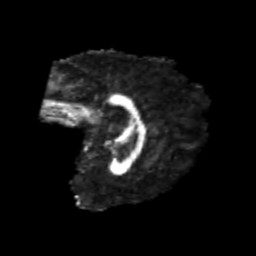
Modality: FA
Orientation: sagittal
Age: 20
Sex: female
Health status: healthy
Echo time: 0.074 s